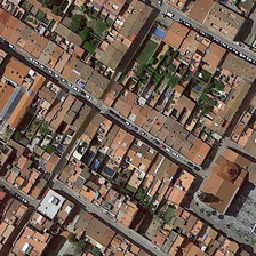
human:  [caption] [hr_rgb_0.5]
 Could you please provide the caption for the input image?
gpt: Many cars are parked next to the road.

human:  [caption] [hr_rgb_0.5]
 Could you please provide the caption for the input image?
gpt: Many cars are parked beside the road.

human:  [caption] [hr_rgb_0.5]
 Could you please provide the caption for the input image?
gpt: A lot of people are on the street.

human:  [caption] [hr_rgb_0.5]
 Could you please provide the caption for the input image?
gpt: Many cars stop at the side of the road.

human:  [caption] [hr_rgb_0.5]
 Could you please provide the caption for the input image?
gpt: Many cars are parked on the side of the road.